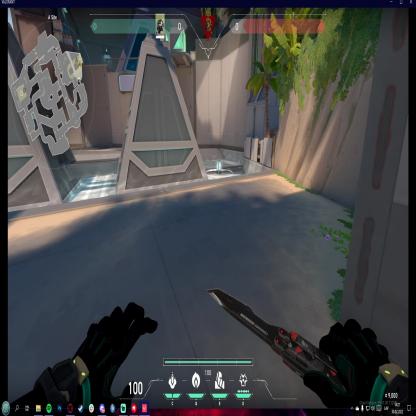
Label: planted spike